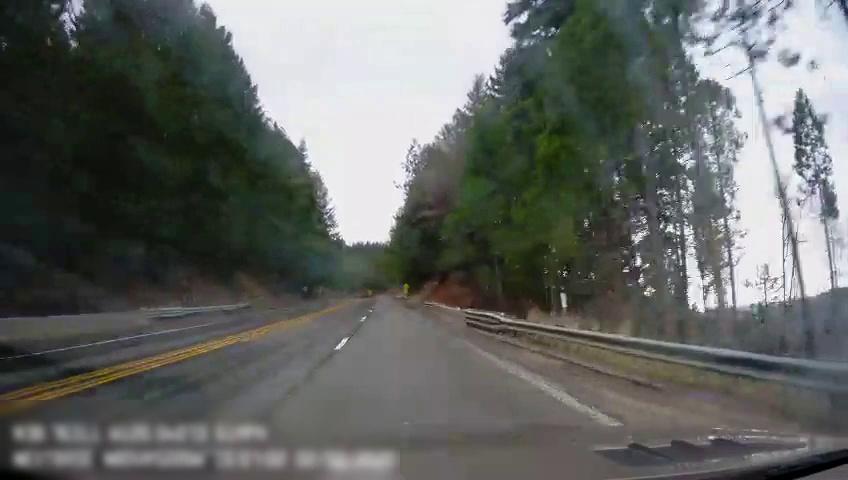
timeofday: Day
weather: Cloudy
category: Drivable Space
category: Lanes | Opposite Lane
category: Lanes | Opposite Lane
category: Lanes | Alternate Lane
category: Lanes | Current Lane
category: Lanes | Current Lane